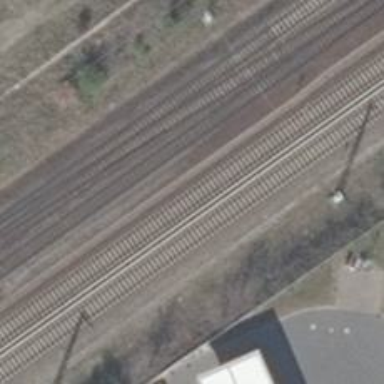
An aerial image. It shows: Solitary milestone along the railway.